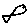
Label: fish